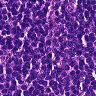
Metastatic tissue present: no